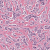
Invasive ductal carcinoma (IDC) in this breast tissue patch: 1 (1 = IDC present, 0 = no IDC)